Brain MRI, t2w sequence, axial 2D slice.
Patient: age 23, sex M, weight 78 kg, height 1.78 m
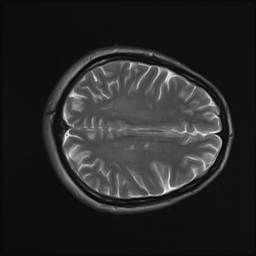